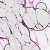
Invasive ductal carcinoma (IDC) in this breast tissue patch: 0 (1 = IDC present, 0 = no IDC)